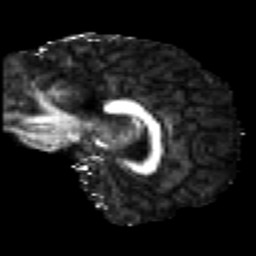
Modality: FA
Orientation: sagittal
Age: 21
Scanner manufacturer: siemens
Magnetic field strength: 3 T
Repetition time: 2.2 s
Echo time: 0.084 s